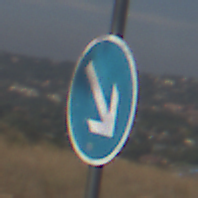
Verkehrszeichen: VorgeschriebeneVorbeifahrtRechts
Umgebung: Outdoor, Nature
Tageszeit: Midday
Wetter: PartlyCloudy
Licht: Natural
Jahreszeit: NotSpecified
Kontrast: HighContrast